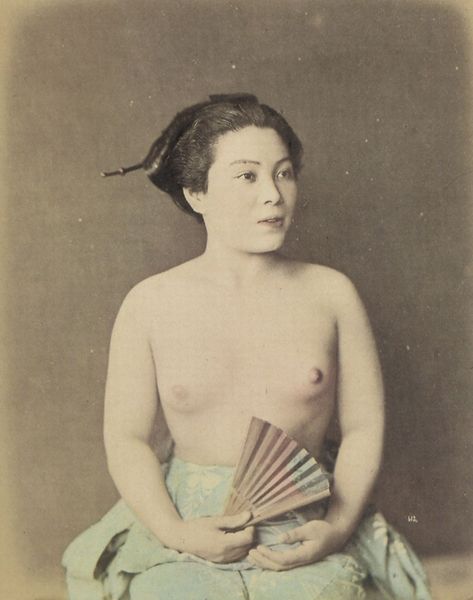
Titel: Frau mit Fächer
Künstler: Raimond Baron von Stillfried
Standort: Hamburg
Institution: Sammlung Rainer Fabian
Schlagwörter: akt, körper, nackt, grün, mädchen, ocker, sitzen, brust, busen, frau, frisur, grau, haar, kleid, mund, nase, profil, schwarz, weiss, tuch, fächer, rock, arm, arme, augen, falten, inkarnat, hände, porträt, auge, gewand, haare, pose, sitzend, augenbrauen, perle, schulter, schultern, japan, brustwarze, erotisch, japanerin, japanisch, oberkörper, exotisch, foto, fotografie, spange, nakt, geisha, asiatisch, china, entblöst, augenbraun, fotographie, nippel, lidstrich, fotigraphie, talbout